Interaction volume radius: 5 \u00c5
Interaction volume height: 15 \u00c5
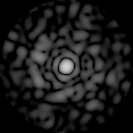
Disorder parameter: 0.9047